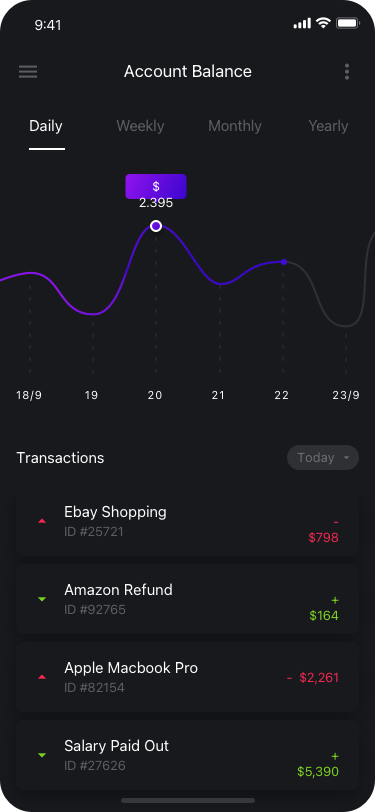
Text in this UI design:
Transactions
Today
ID #25721
Ebay Shopping
-  $798
ID #92765
Amazon Refund
+  $164
ID #82154
Apple Macbook Pro
-  $2,261
ID #27626
Salary Paid Out
+  $5,390
$ 2.395
19
18/9
20
21
22
23/9
Daily
Weekly
Monthly
Yearly
Account Balance